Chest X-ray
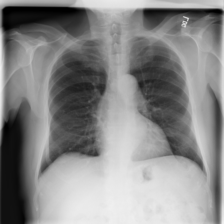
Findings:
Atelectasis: negative
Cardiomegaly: negative
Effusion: negative
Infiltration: negative
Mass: negative
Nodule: negative
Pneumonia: negative
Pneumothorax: negative
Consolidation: negative
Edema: negative
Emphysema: negative
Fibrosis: negative
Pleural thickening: negative
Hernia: negative